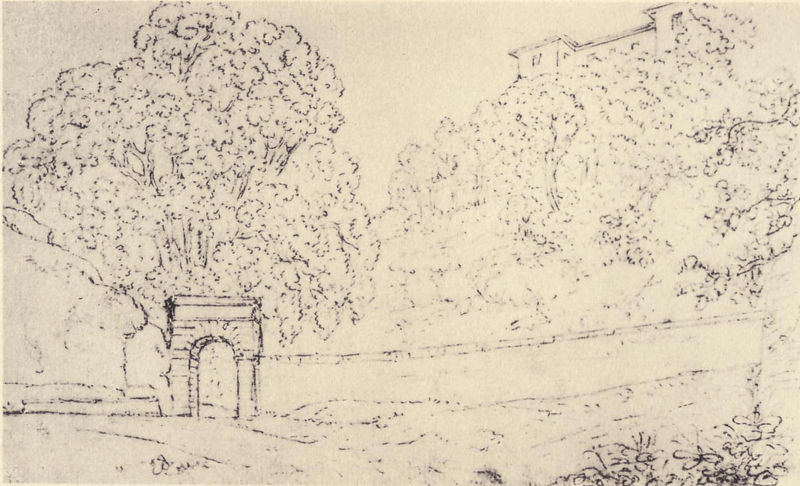
Titel: Chigi-Palast und Park in Ariccia
Künstler: Johann Wolfgang Goethe
Standort: Weimar
Institution: Goethes Wohnhaus mit Goethe-Nationalmuseum, Stiftung Weimarer Klassik
Schlagwörter: baum, berg, blätter, feder, himmel, laub, weiß, bäume, landschaft, äste, blumen, fenster, frankreich, grau, hell, schwarz, skizze, strasse, säule, tür, zeichnung, anlage, ausblick, dach, gebäude, gras, haus, park, schloss, weg, wiese, zaun, barock, stein, hügel, natur, busch, büsche, sträucher, pflanzen, rokoko, wald, anhöhe, garten, stilleben, aussicht, ruhig, papier, sitz, ansicht, bogen, italien, studie, abhang, hang, mauer, ziegel, grafik, graphik, grenze, linien, rundbogen, striche, tor, umriss, oben, eingang, tusche, burg, türme, palazzo, torbogen, kohle, zweig, festung, wälder, radierung, schwarzweiß, bleistift, friedhof, entwurf, tinte, rom, gemäuer, portal, villa, pforte, anwesen, landhaus, antik, florenz, doppelturm, grundstück, baüme, einblick, skizzenbuch, goethe, gezeichnet, bewaldet, schwach, toskana, triumpfbogen, wall, gemauert, konvent, statisch, umrisshaft, umgrenzung, gebäude#hügel